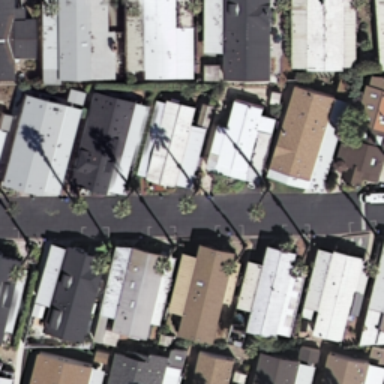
Many mobile homes arranged in lines in the mobile home park .